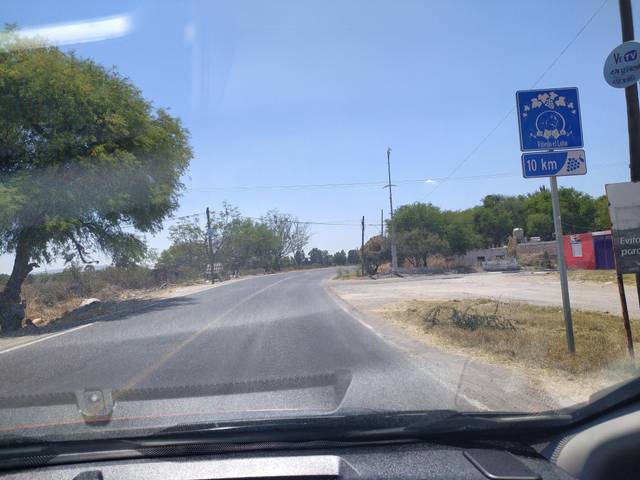
Region: Mexico
Coordinates: 20.947, -101.854